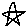
Label: star